Aerial crown-view tile of a tropical tree (Barro Colorado Island, Panama), acquired 20240716:
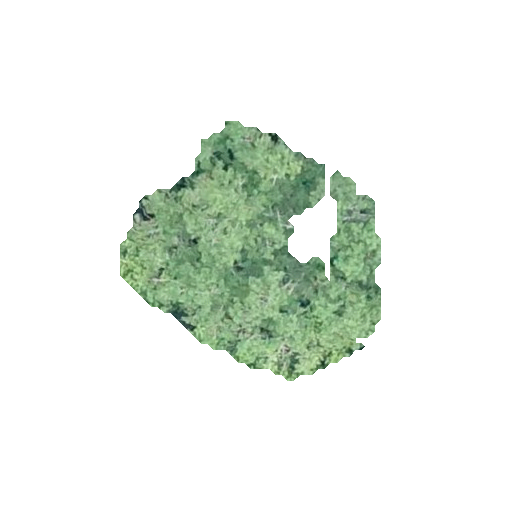
Species: Calophyllum longifolium
GBIF accepted scientific name: Calophyllum longifolium
Crown area: 67.007 m²